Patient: sex F, age 65
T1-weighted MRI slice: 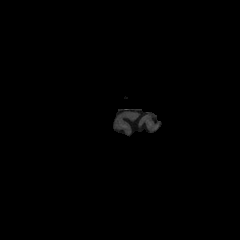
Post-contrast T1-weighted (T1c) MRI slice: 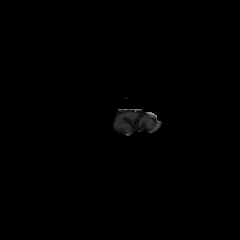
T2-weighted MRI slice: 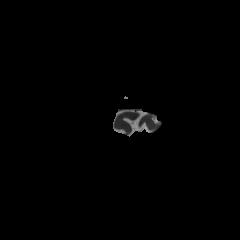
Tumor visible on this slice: no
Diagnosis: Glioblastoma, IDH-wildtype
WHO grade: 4